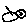
Label: bird